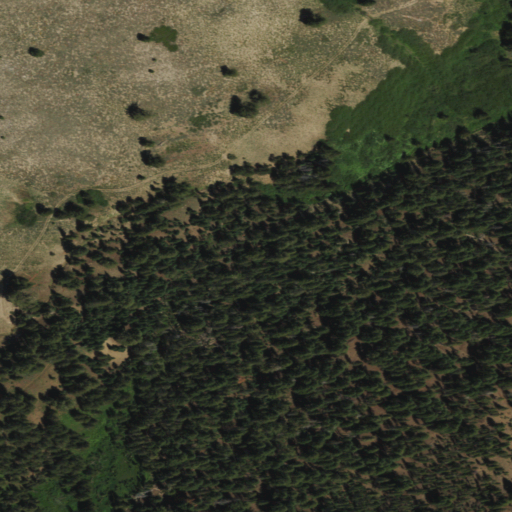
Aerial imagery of valley in Nevada named Snow Valley containing evergreen forest, shrub, and woody wetlands